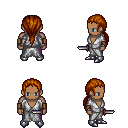
a pixel art fantasy rpg character, male body template, human, dark skin, white robe, magenta pants, brunette ponytail hairstyle, leather bracers, metal boots, dagger, four views (front, back, left, right), 2x2 character sprite sheet, small pixel art, hard edges, no anti-aliasing